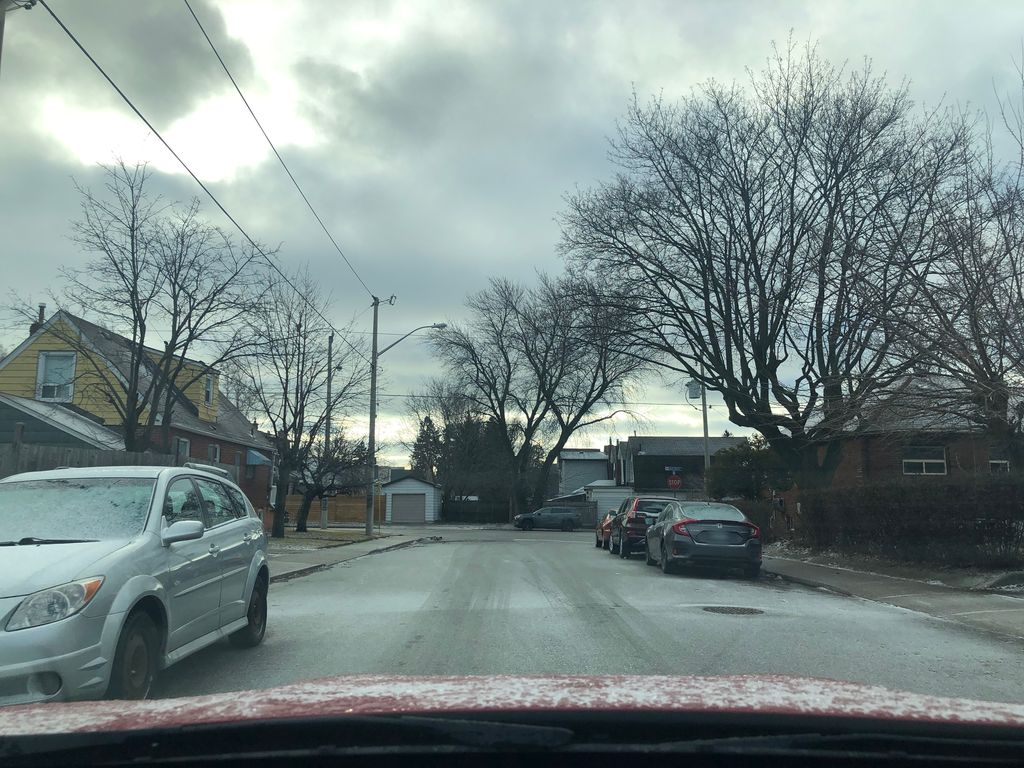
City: toronto